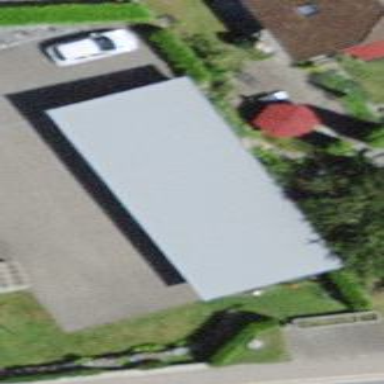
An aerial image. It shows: Garage building.